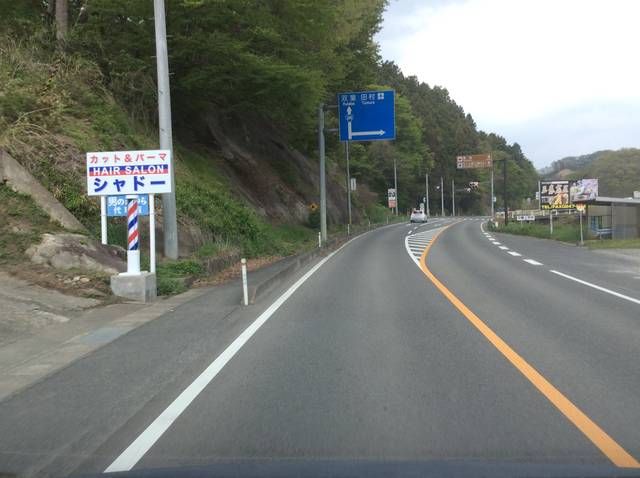
Region: Japan
Coordinates: 37.431, 140.461